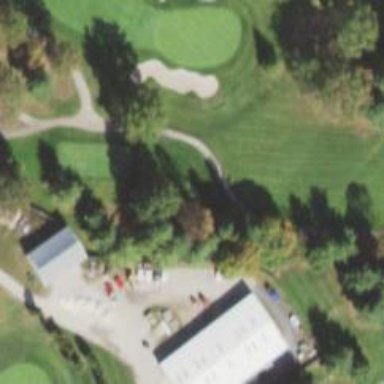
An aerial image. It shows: Path used for both walking and golf.